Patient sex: M
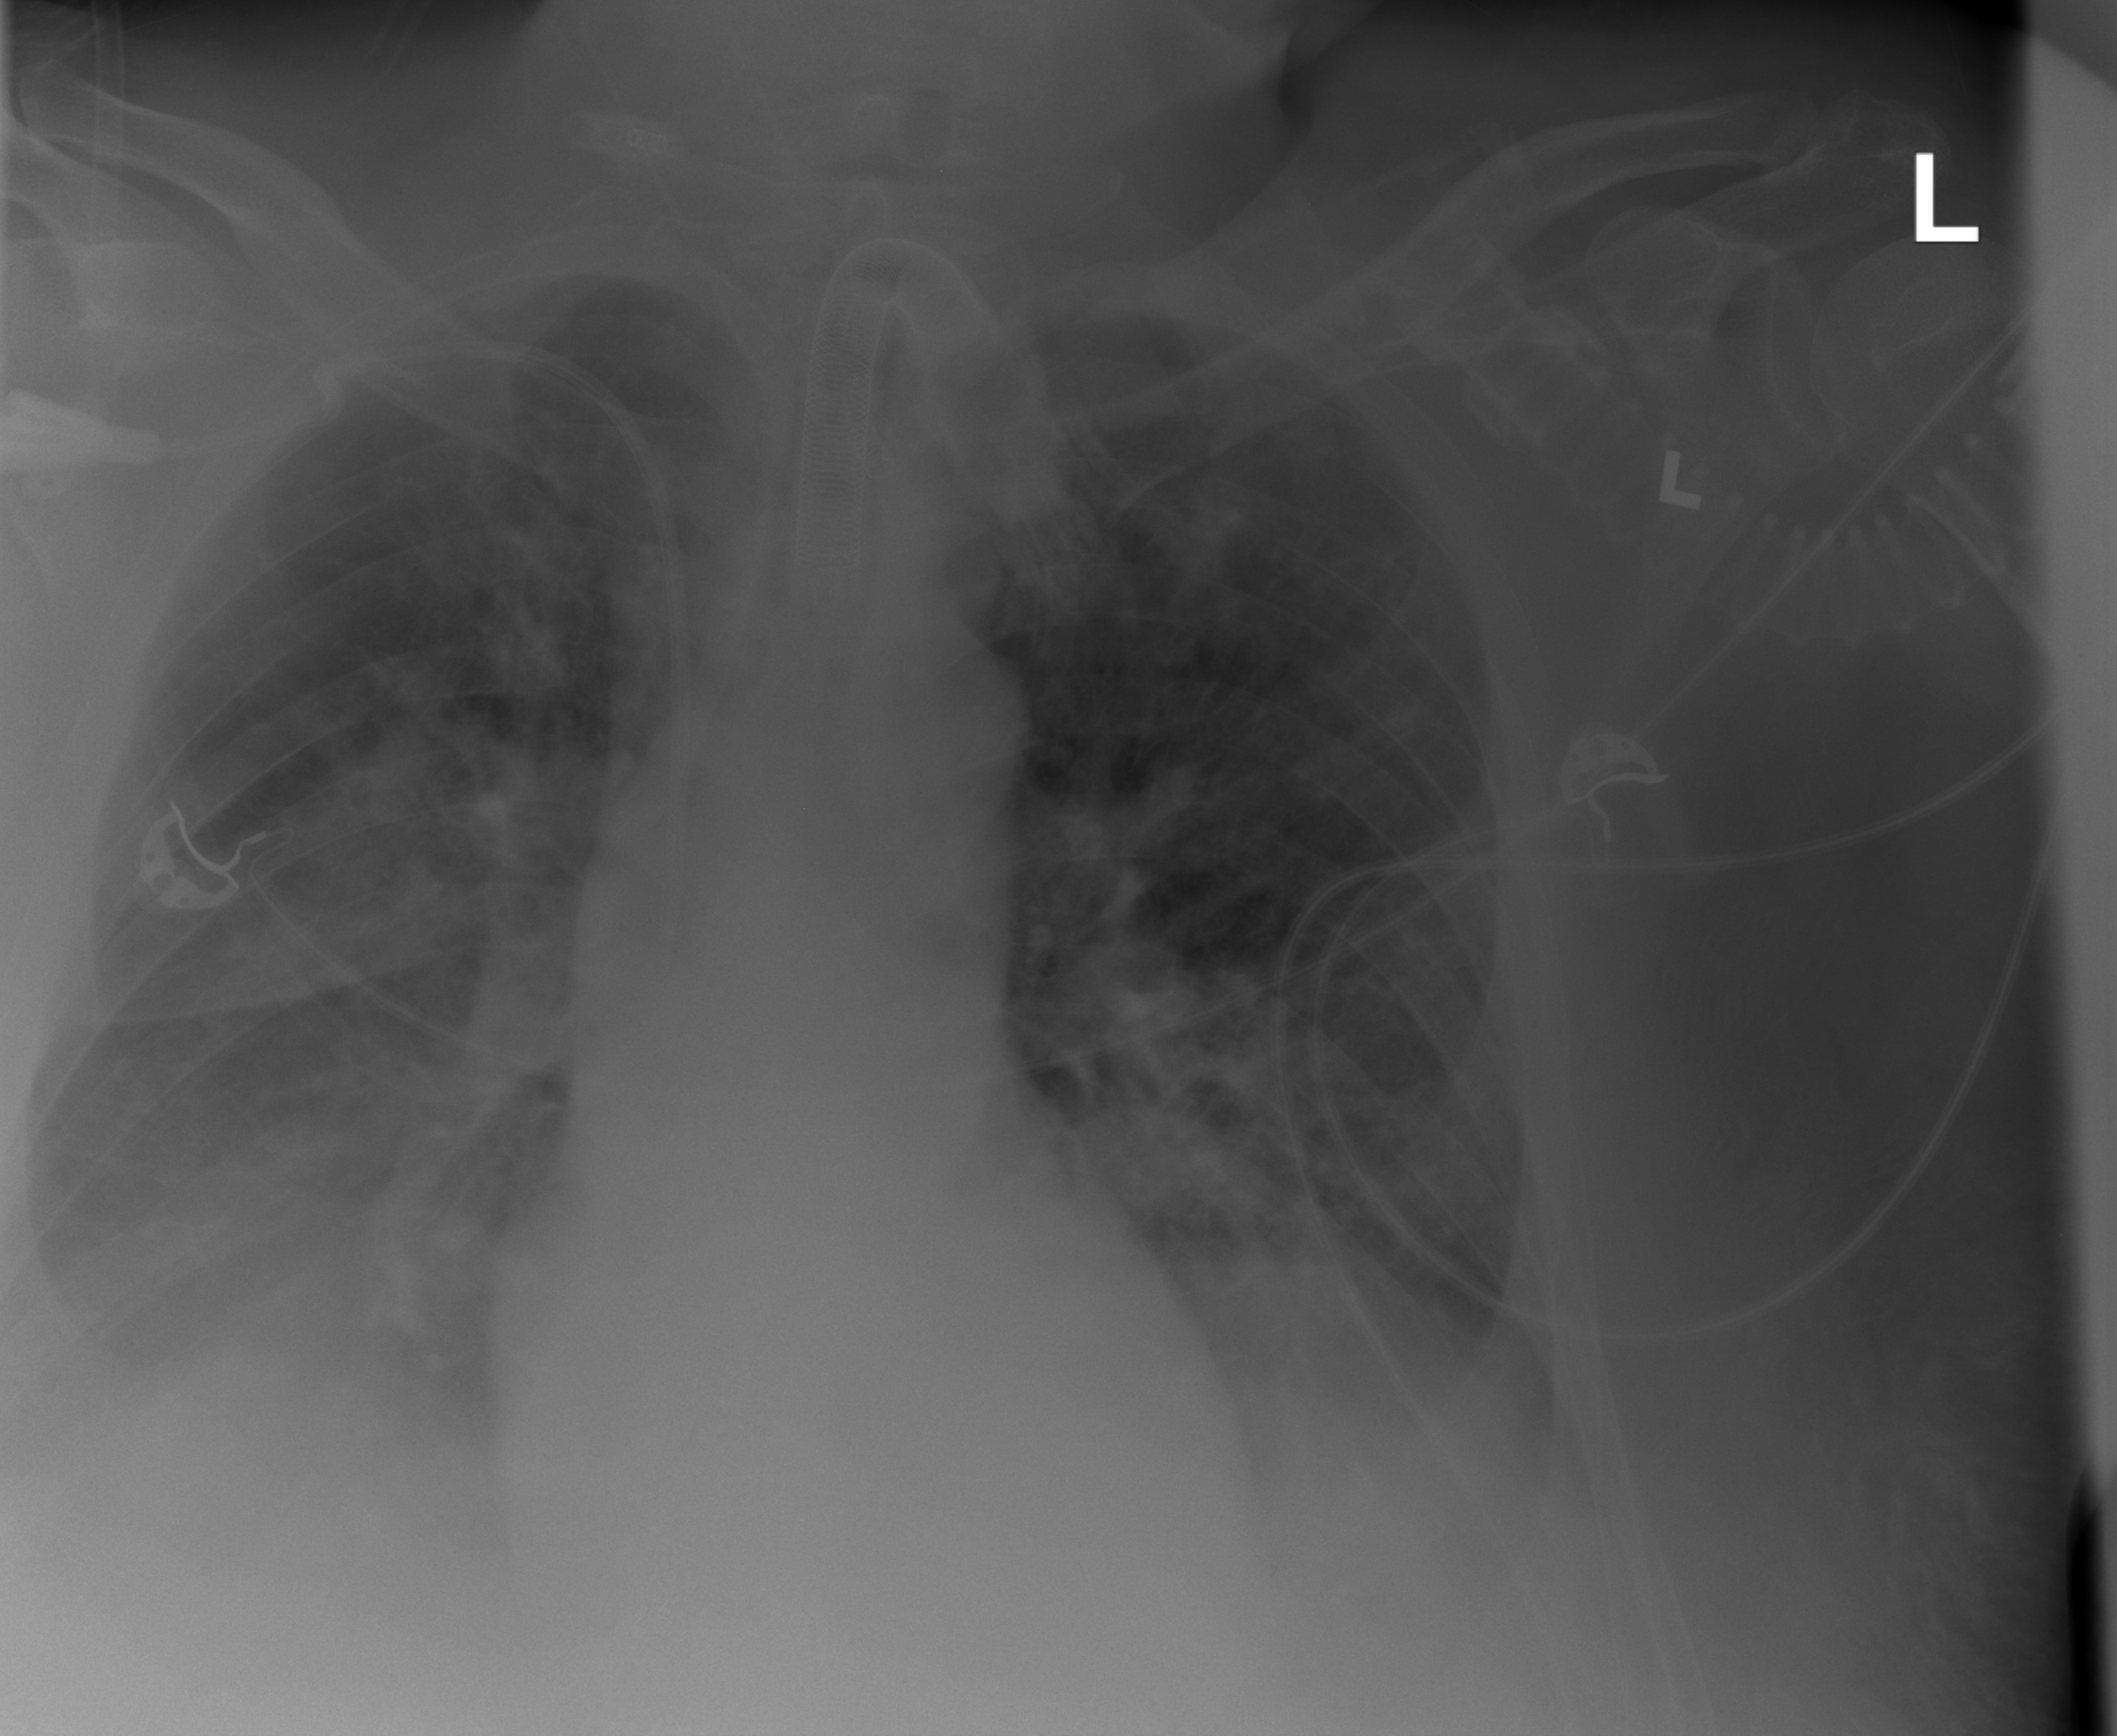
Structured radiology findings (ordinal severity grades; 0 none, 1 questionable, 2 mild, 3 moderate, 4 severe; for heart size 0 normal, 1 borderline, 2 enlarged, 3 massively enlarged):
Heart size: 0
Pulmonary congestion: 2
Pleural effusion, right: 2
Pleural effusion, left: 2
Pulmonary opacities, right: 0
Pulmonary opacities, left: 0
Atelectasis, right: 2
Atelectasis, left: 2